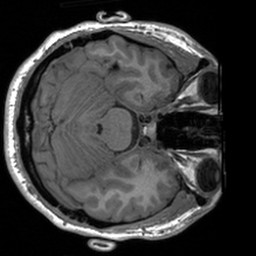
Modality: T1w
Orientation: axial
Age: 24
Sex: male
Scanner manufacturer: siemens
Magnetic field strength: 3 T
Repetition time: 1.9 s
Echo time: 0.00226 s